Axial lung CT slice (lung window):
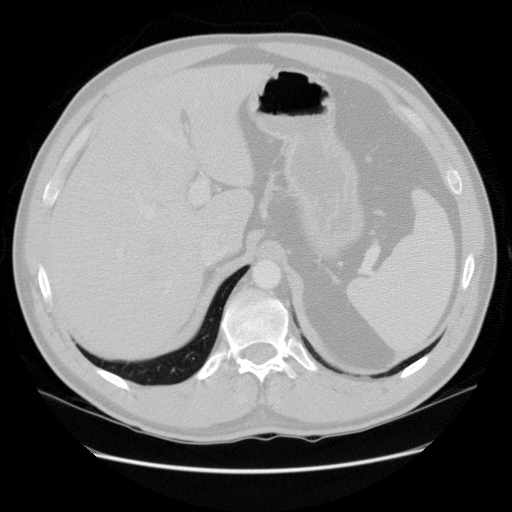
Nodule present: no